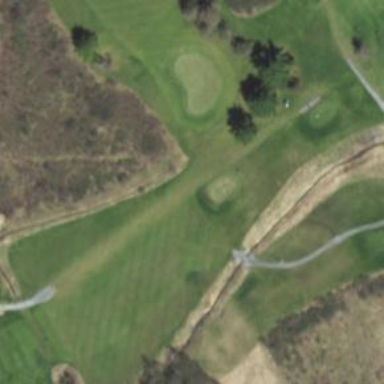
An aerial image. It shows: Path for golf carts.